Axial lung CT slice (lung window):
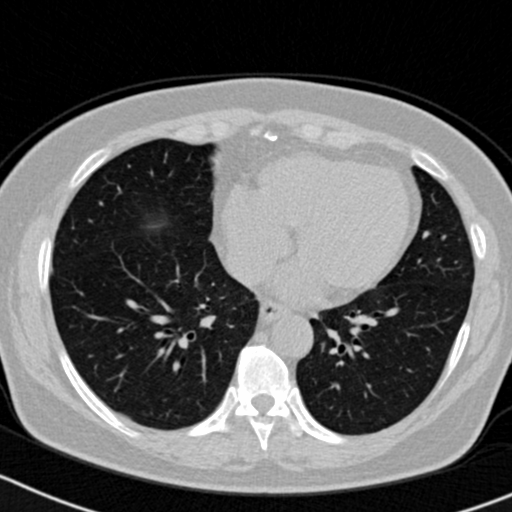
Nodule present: no